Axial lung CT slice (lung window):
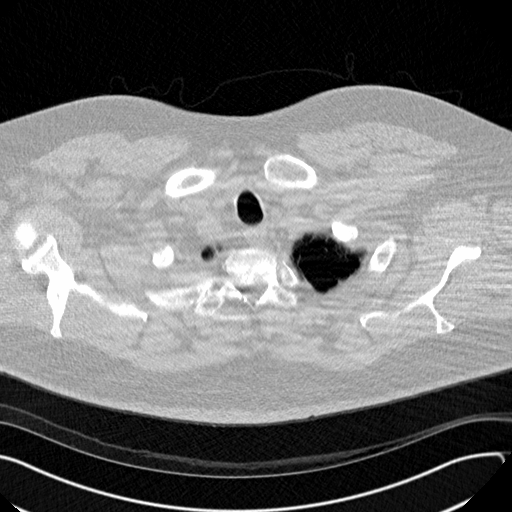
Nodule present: no